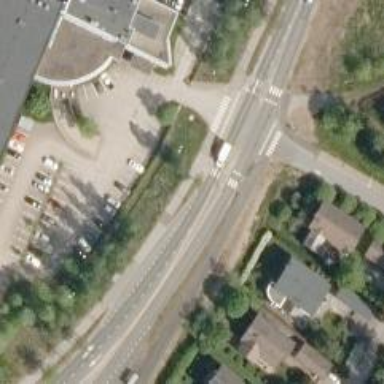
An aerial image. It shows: Cycleway crossing with asphalt surface.